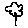
Label: flower